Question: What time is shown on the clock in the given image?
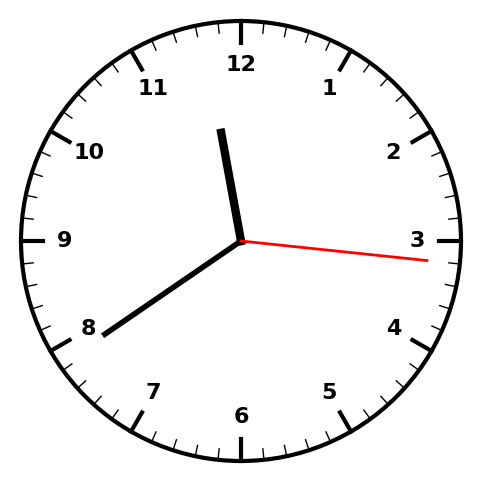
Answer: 11:39:16